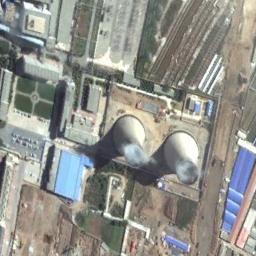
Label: thermal_power_station